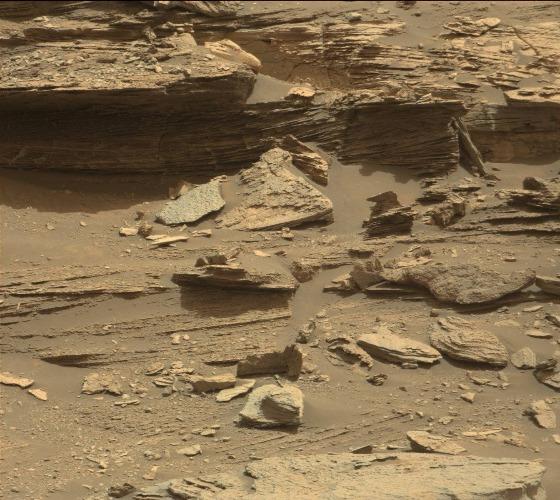
Terrain classes present: Bedrock, Gravel / Sand / Soil, Rock, Shadow